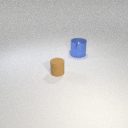
large blue metal cylinder to the right of small brown rubber cylinder